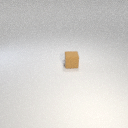
small brown rubber cube